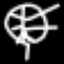
Label: leaf